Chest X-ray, AP view. Patient: 59 years old, sex M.
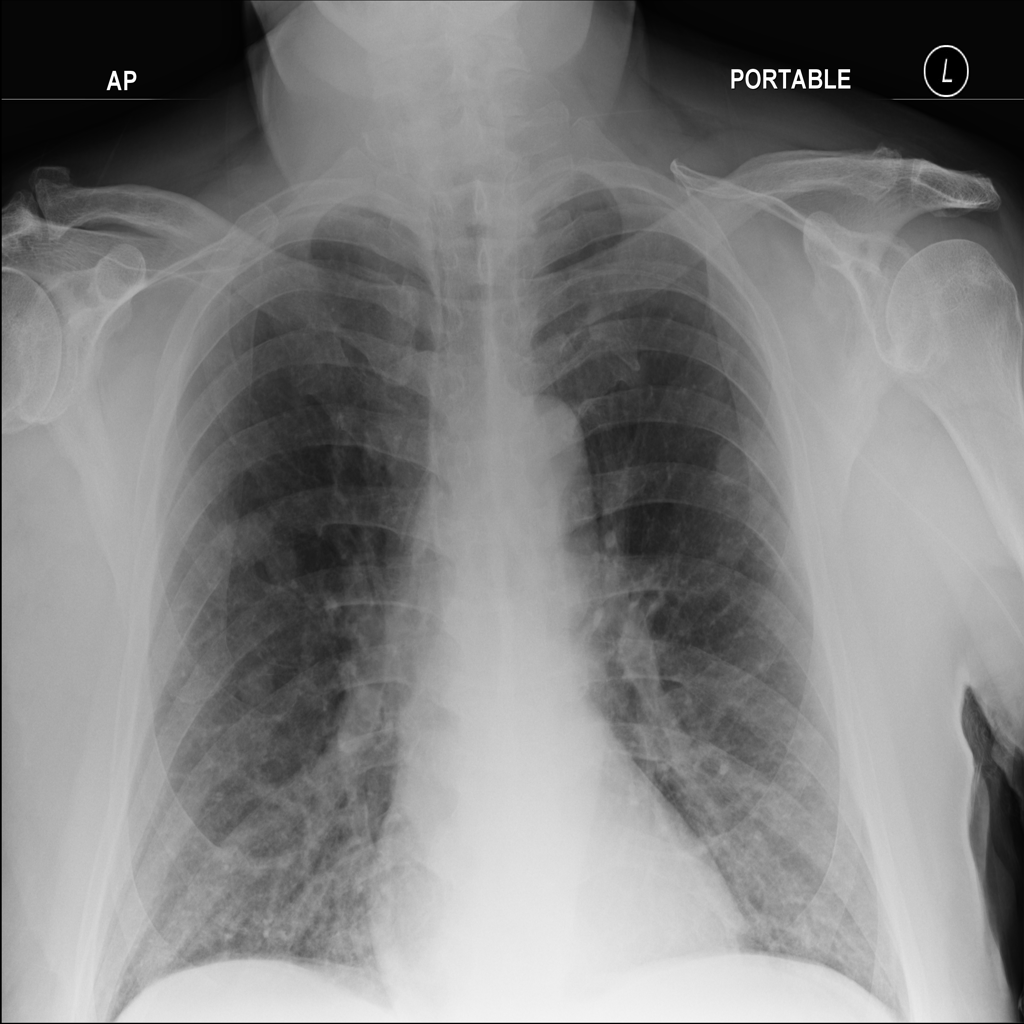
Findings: No Finding